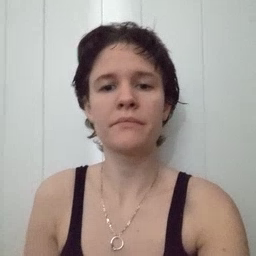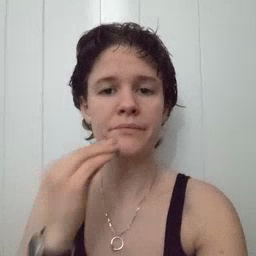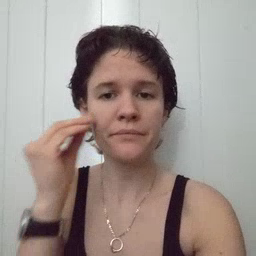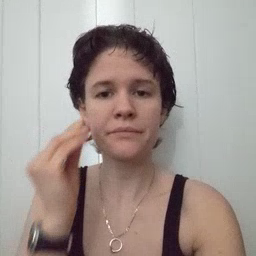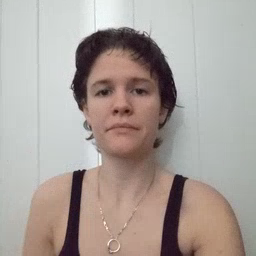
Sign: home